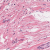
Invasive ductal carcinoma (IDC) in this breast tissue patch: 0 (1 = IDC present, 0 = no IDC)